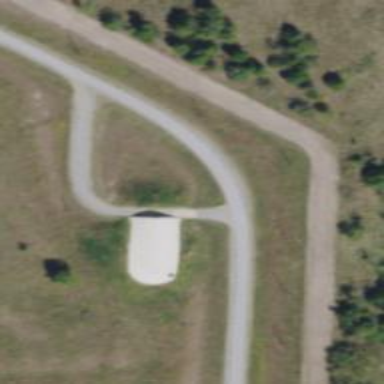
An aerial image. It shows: Military bunker.